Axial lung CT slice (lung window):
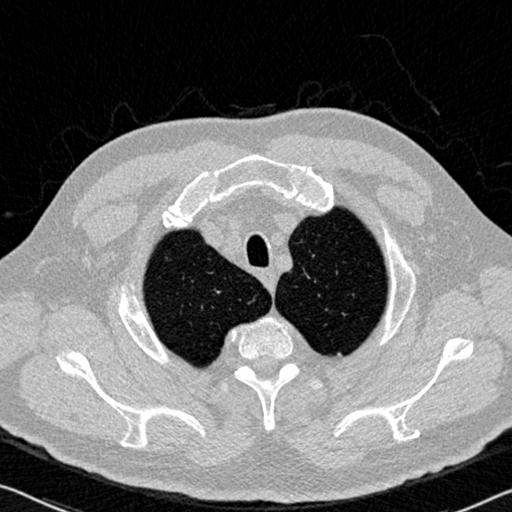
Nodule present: no